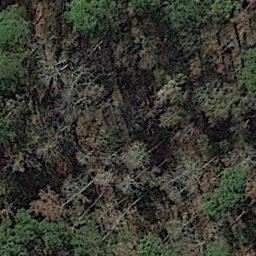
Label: forest